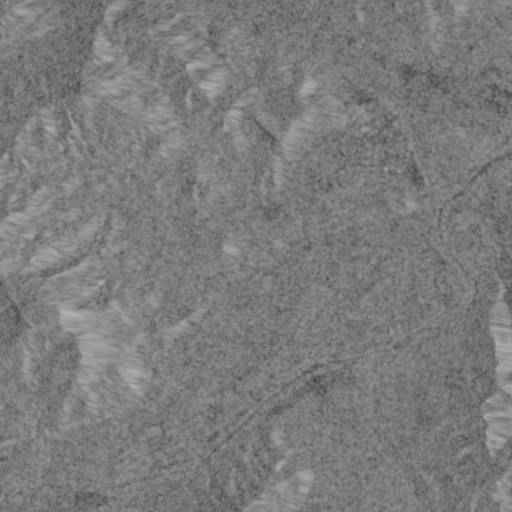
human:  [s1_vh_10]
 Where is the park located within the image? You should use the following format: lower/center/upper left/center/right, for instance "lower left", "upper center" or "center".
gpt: The park is located in the upper right of the image.
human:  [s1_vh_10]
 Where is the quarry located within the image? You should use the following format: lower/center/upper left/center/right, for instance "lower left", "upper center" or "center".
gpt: The quarry is located in the upper center of the image.
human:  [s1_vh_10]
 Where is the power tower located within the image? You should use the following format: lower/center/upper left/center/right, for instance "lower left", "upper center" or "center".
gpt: There is no power tower in the image.

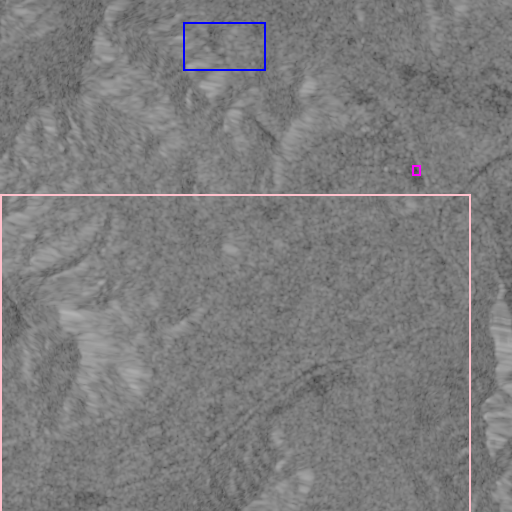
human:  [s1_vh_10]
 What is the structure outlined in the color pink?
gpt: The structure outlined in pink is a crop field.
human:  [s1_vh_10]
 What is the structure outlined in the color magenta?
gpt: The structure outlined in magenta is a park.
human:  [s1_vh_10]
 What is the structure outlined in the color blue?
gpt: The structure outlined in blue is a quarry.
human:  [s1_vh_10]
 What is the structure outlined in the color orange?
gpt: There is no orange outline.